Question: Consider this example:
'''
library(ggplot2)
library(lubridate)
set.seed(4)
date <- seq(from = as.POSIXct("2012-01-01"), to = as.POSIXct("2014-12-31"), by = "days")
value <- c(rnorm(274, 50, 1), rnorm(274, 55, 1), rnorm(274, 55, 2), rnorm(274, 60, 2))
df <- data.frame(date, value)
head(df)
# date value
# 1 2012-01-01 50.21675
# 2 2012-01-02 49.45751
# 3 2012-01-03 50.89114
# 4 2012-01-04 50.59598
# 5 2012-01-05 51.63562
# 6 2012-01-06 50.68928
ggplot(df, aes(x=yday(date), y=value, color=factor(year(date)))) +
geom_line()
'''
Which generates this plot:

What are some ways to make the axis formatted as a date by month? I am trying to determine a clean way to leverage both 'lubridate' and 'scale_x_date' if possible?
Perhaps there are better ways to create this type of graph? That is, creating factors by year and plotting them on top of each other? (NOTE: I do not want to use 'facet_wrap' or 'facet_grid' for this example).
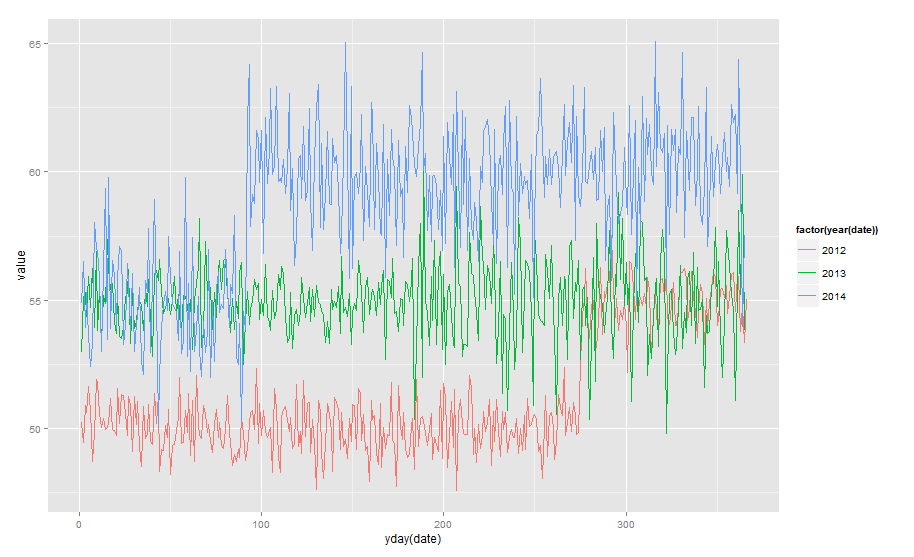
Answer: One solution could be to add a column to your dataframe that will contain for each row the day and the month in another year (the same for all rows), for example year 2015.
'''
df$days<-as.Date(format(df$date,"%d-%m-2015"),format="%d-%m-%y")
'''
You can then plot using this column as 'x'
'''
library(scales)
ggplot(df, aes(x=days, y=value, color=factor(year(date)))) +
geom_line()+scale_x_date(labels = date_format("%b"))
'''

Edit: simplified the 'df$days' line